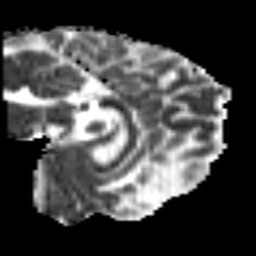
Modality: MD
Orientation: sagittal
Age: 21
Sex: female
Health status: ill
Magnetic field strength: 3 T
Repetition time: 9 s
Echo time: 0.093 s